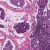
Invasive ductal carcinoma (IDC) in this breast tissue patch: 0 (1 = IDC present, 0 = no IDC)